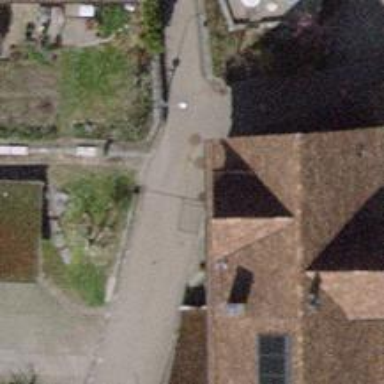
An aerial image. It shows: Residential road.